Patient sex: M
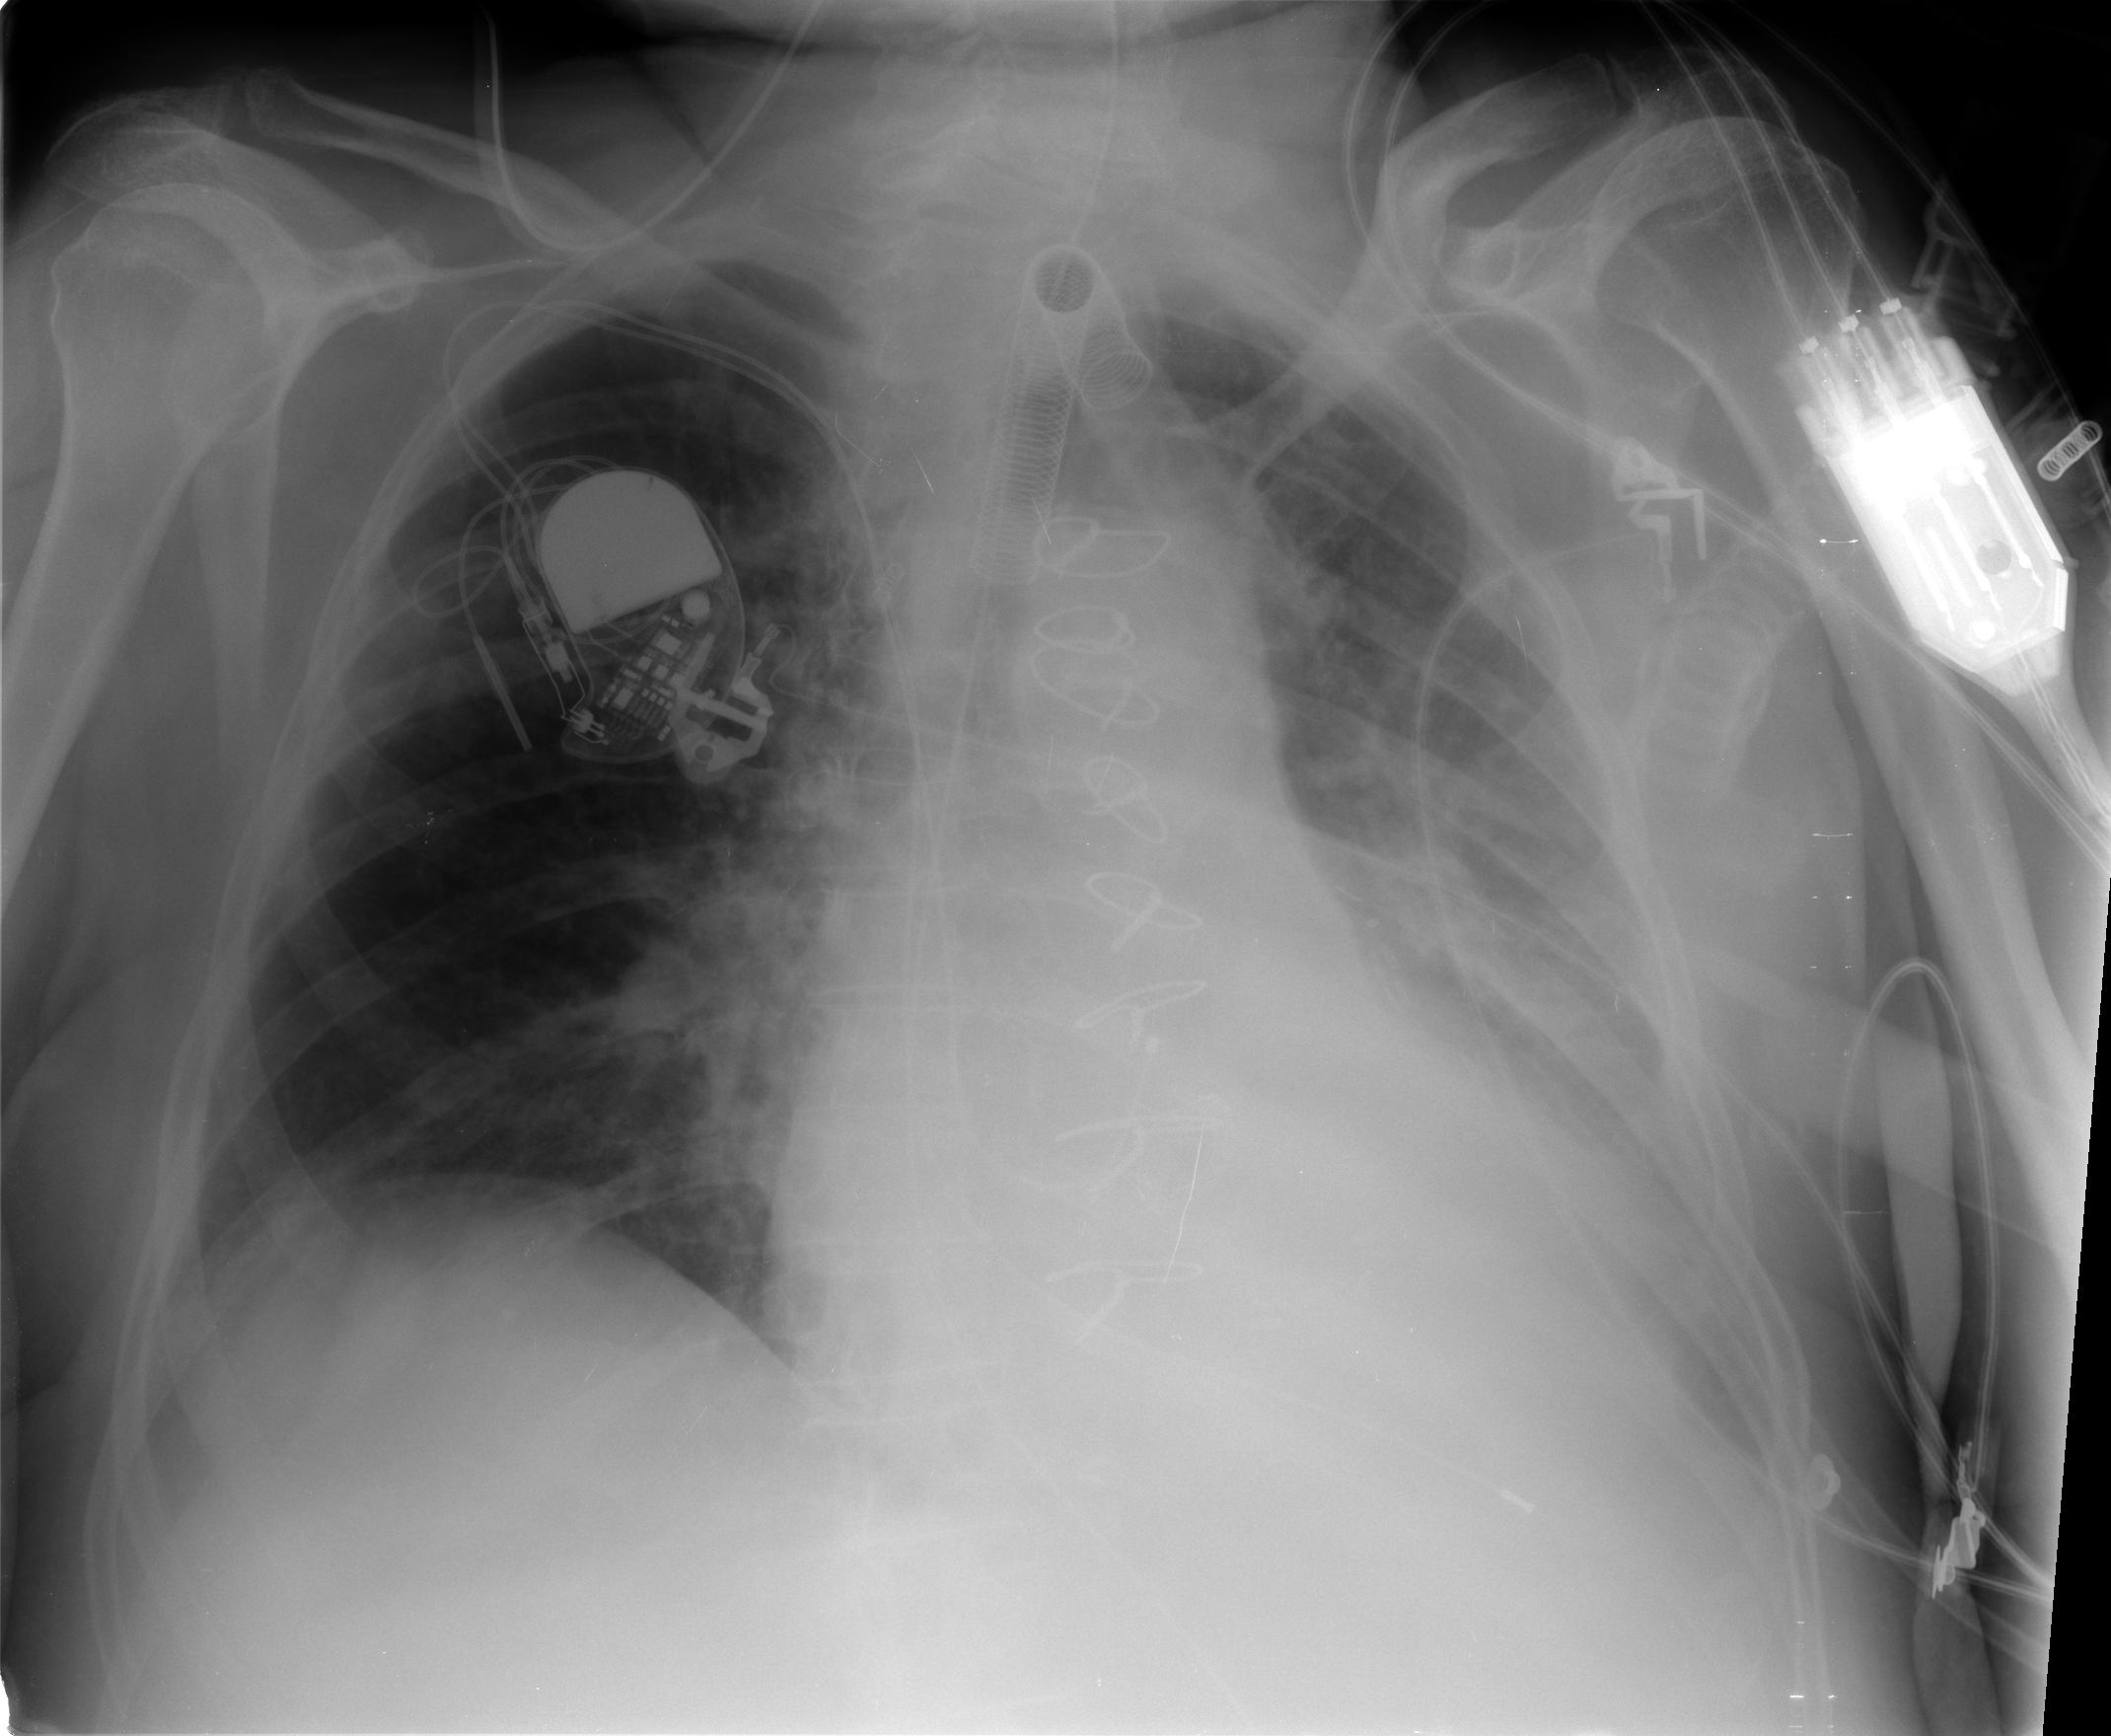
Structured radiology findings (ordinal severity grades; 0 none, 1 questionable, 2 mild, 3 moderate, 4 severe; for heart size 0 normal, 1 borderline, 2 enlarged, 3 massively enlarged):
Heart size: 2
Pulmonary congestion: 0
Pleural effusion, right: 0
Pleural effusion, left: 3
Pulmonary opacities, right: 0
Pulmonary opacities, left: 2
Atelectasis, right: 2
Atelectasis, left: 3